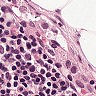
Metastatic tissue present: no